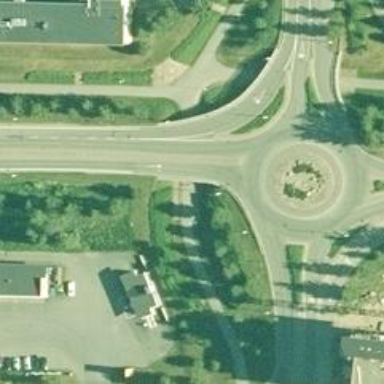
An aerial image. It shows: Secondary road with asphalt surface leading to roundabout junction.